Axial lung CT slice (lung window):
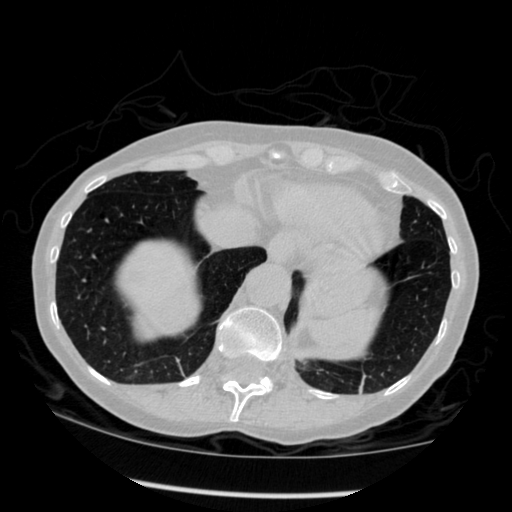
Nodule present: no